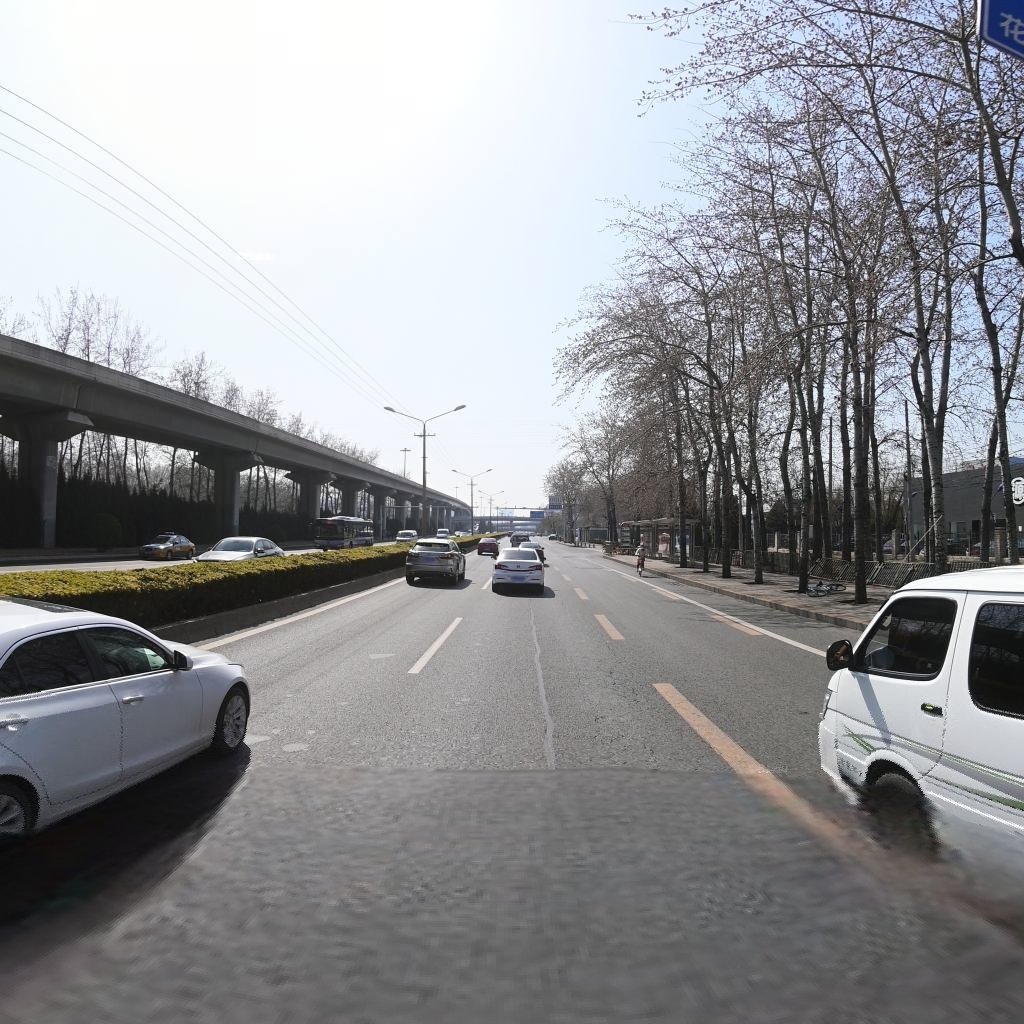
Region: Chaoyang
Road damage annotations: longitudinal patch